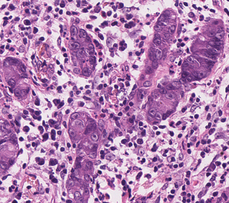
Tumor epithelial tissue: yes
Tumor-associated stroma tissue: yes
Normal tissue: no